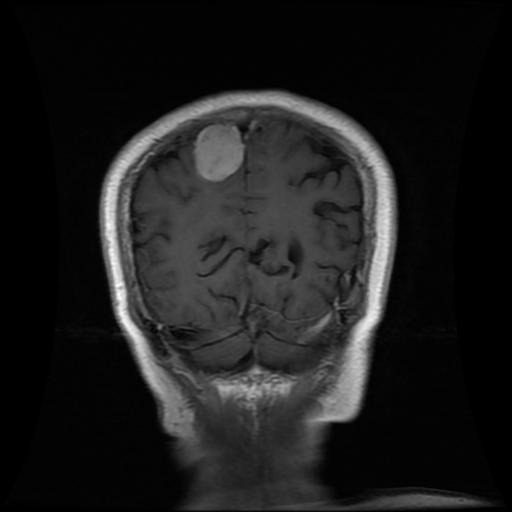
Label: meningioma